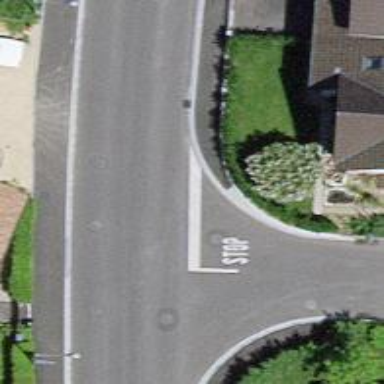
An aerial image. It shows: Uncontrolled zebra crossing on the road.